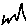
Label: zigzag